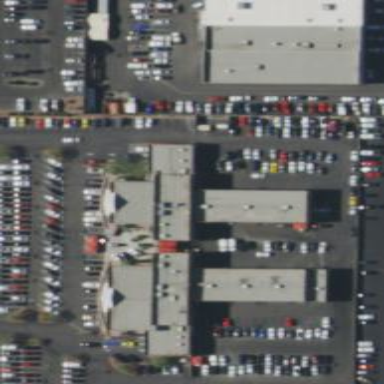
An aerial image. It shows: Building that houses car shop.